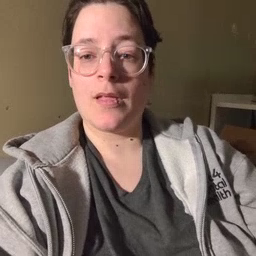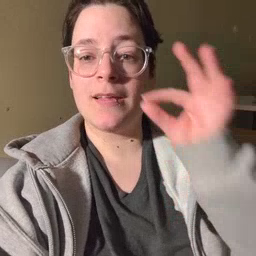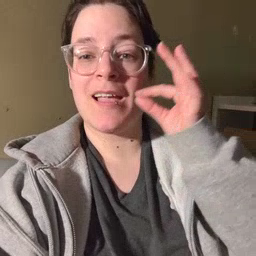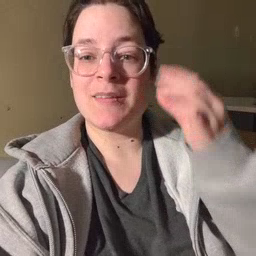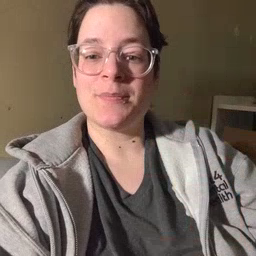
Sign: cat